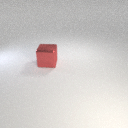
large red metal cube